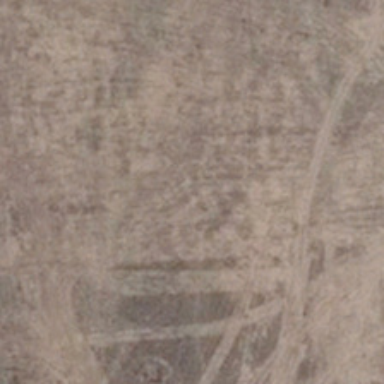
There's nothing on the bare land .